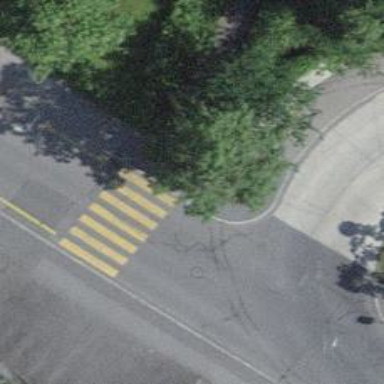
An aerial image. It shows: Kerb serving as barrier.